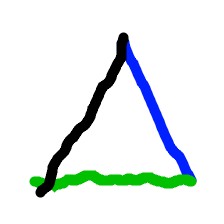
Shape: triangle